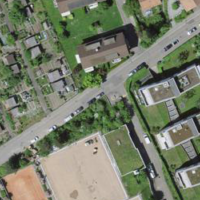
EUNIS habitat code: 53
Species observed at this site:
Milvus milvus